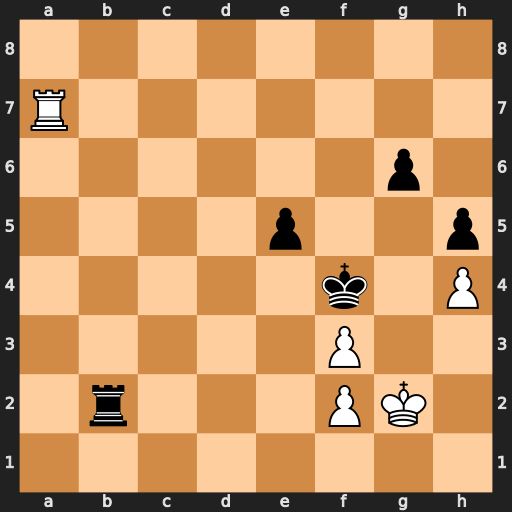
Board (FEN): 8/R7/6p1/4p2p/5k1P/5P2/1r3PK1/8
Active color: w
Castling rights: -
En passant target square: -
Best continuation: Rf7#